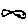
Label: fish